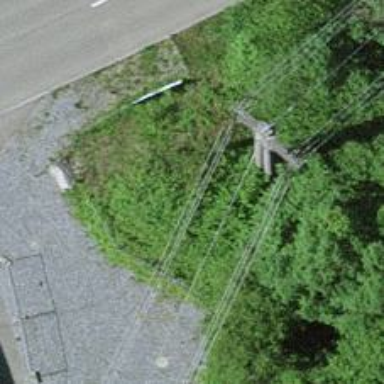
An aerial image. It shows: Power pole.